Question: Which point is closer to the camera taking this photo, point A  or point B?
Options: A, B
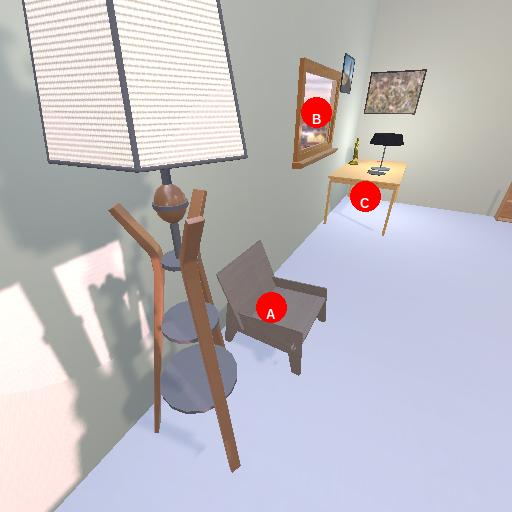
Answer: A